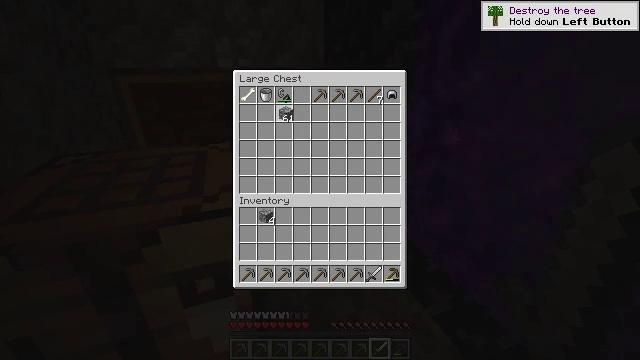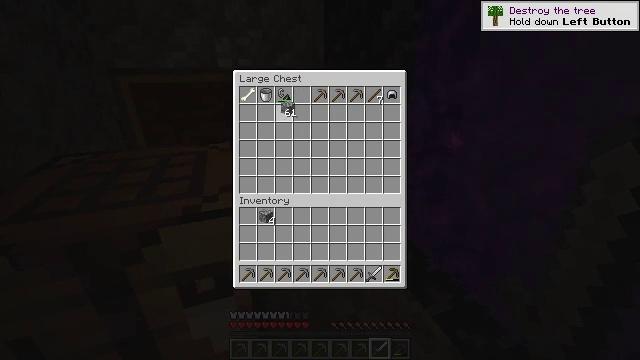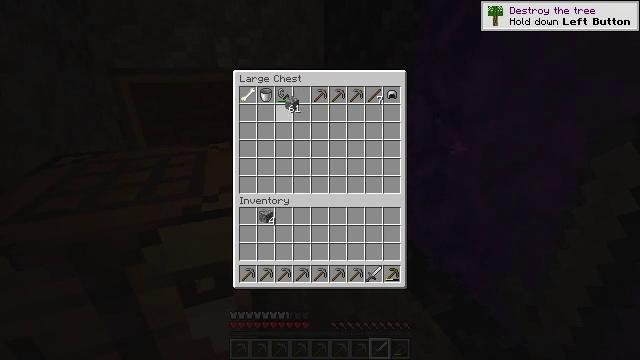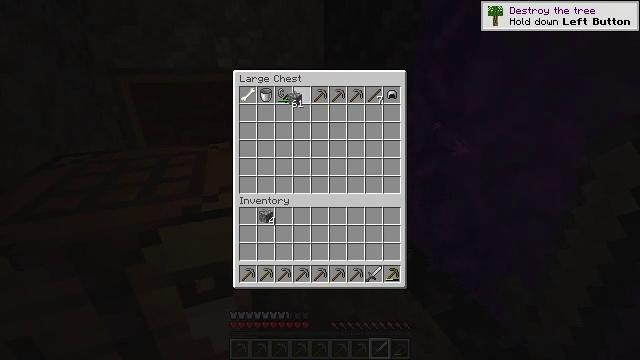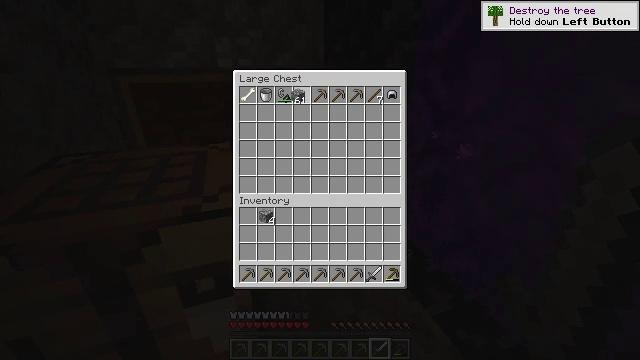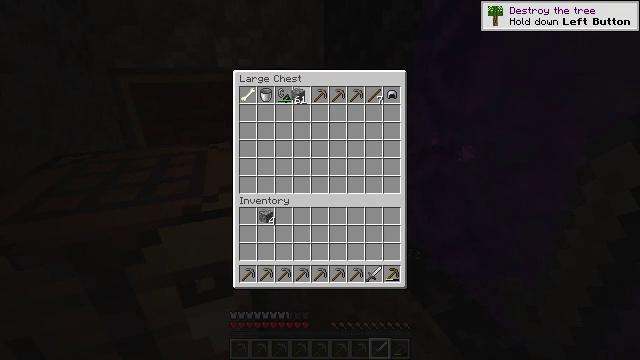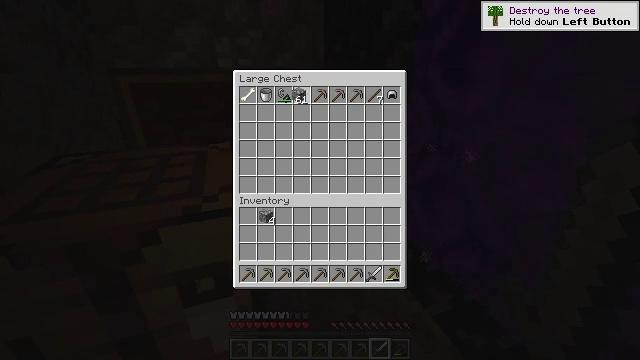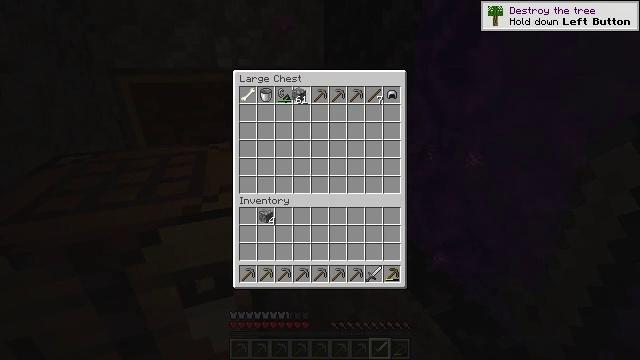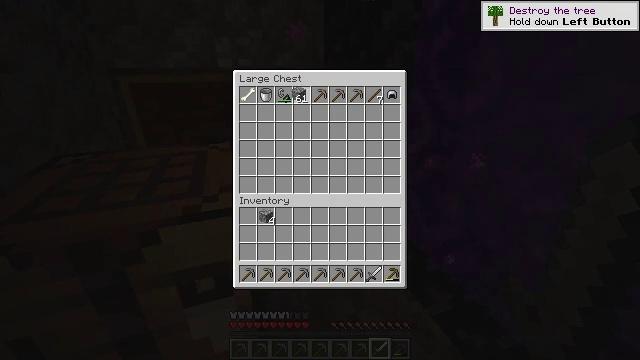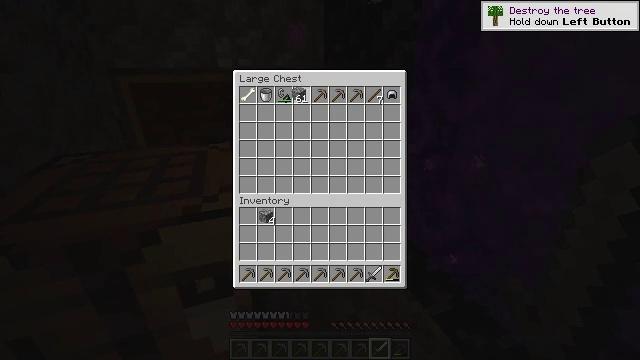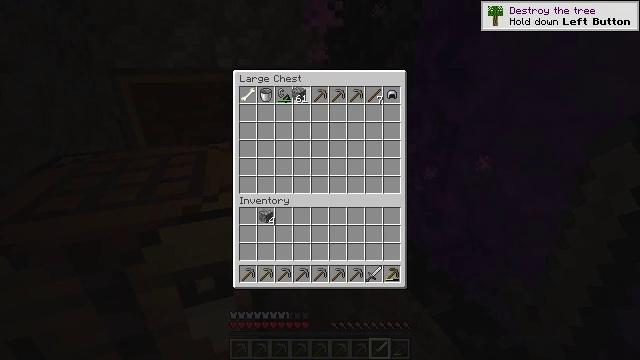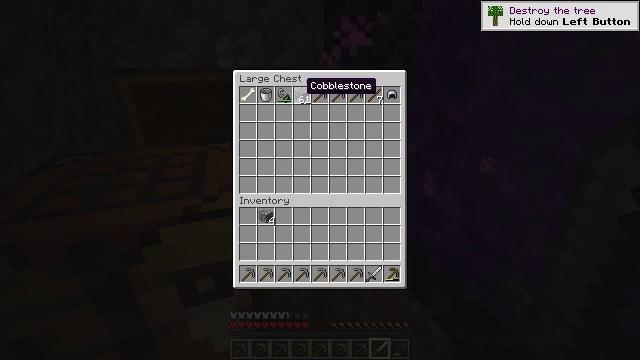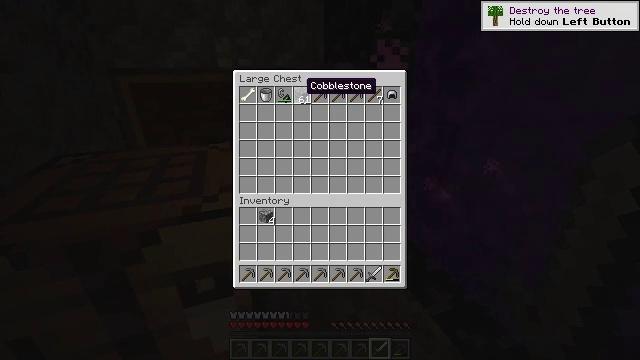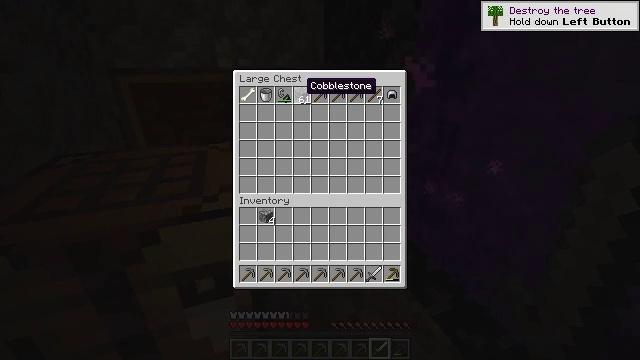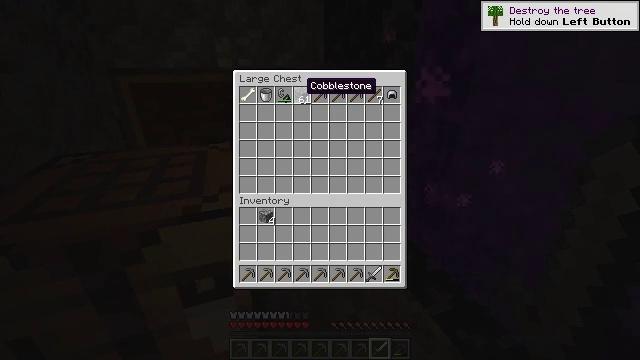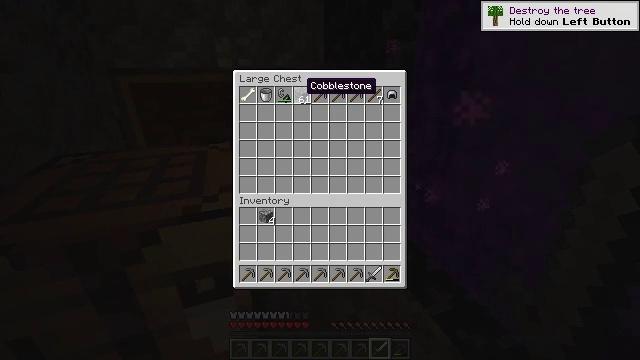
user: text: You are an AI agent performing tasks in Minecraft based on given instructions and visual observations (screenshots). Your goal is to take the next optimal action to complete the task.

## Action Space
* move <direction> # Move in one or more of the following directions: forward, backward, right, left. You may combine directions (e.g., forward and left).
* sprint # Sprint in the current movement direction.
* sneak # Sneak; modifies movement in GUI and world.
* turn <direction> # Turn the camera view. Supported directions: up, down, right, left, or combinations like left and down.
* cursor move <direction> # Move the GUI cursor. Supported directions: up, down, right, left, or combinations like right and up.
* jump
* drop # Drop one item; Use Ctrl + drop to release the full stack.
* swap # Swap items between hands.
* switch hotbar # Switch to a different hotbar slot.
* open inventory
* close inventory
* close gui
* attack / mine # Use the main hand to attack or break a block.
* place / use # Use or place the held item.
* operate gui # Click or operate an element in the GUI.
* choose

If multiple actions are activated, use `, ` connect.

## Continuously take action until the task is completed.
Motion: motion action
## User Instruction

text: Break the block holding the soul fire.
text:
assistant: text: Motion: no_op
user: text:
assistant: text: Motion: no_op
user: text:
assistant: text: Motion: no_op
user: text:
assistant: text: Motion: no_op
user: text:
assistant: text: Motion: no_op
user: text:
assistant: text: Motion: no_op
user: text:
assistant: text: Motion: no_op
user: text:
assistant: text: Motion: attack / mine
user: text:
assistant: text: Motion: attack / mine
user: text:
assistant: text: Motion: attack / mine
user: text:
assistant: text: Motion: no_op
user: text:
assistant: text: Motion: no_op
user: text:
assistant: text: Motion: no_op
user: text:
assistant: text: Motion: no_op
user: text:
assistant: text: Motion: no_op
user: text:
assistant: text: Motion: no_op
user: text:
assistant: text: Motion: no_op
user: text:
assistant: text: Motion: no_op
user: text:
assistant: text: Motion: no_op
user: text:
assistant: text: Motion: no_op
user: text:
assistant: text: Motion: no_op
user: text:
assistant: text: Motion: no_op
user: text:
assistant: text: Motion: no_op
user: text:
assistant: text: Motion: no_op
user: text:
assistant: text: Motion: no_op
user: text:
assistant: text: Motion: no_op
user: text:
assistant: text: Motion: no_op
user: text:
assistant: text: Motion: no_op
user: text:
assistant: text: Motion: no_op
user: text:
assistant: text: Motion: no_op